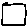
Label: square